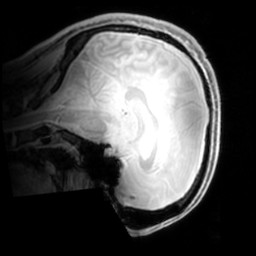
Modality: PDw
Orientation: sagittal
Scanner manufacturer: philips
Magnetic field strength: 7 T
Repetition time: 0.008 s
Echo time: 0.001974 s